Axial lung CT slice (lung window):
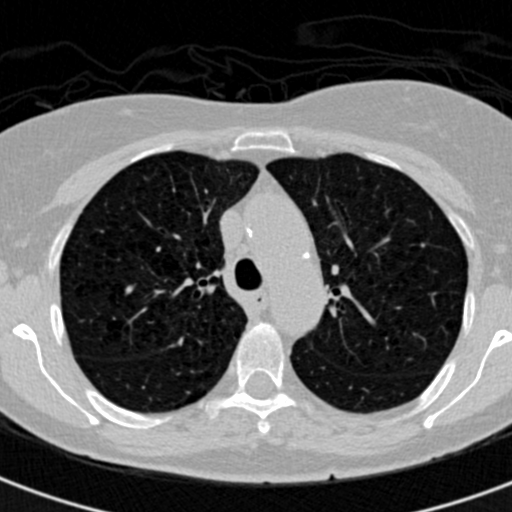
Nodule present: no